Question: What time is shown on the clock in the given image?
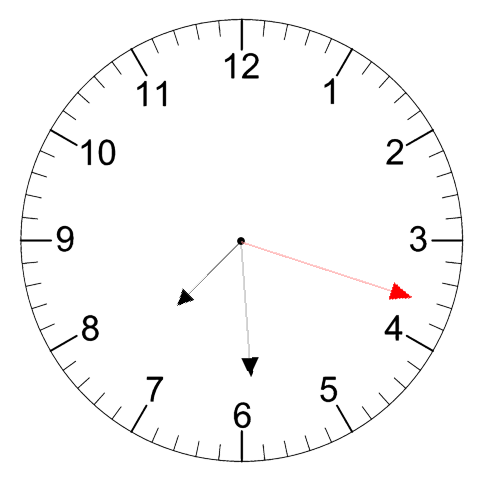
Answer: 07:29:18